Interaction volume radius: 10 \u00c5
Interaction volume height: 15 \u00c5
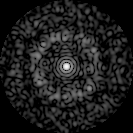
Disorder parameter: 0.8229